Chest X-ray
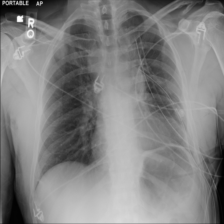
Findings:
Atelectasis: negative
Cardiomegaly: negative
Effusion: negative
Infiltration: negative
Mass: negative
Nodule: positive
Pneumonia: negative
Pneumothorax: negative
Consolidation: negative
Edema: negative
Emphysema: negative
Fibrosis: negative
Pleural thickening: negative
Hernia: negative